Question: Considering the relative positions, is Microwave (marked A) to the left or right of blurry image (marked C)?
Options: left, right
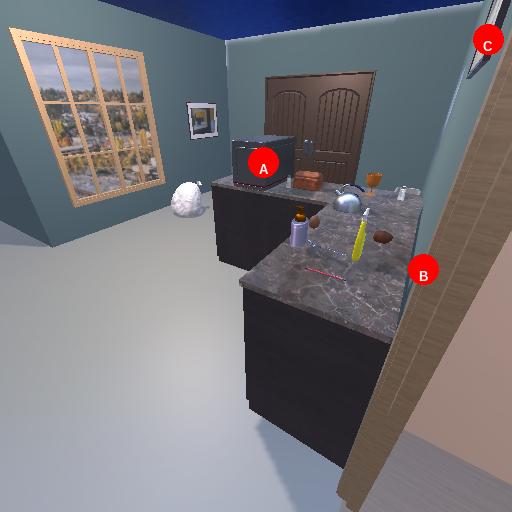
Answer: left